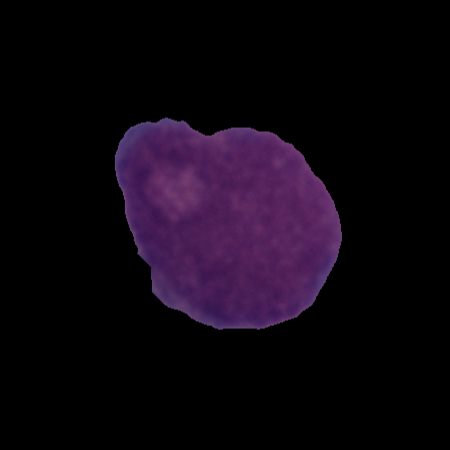
Label: cancer